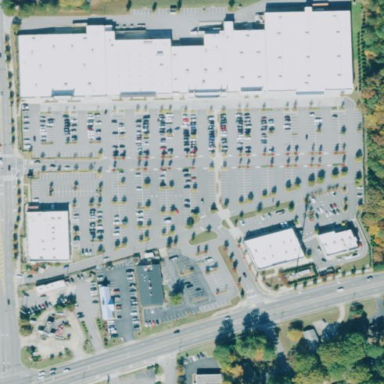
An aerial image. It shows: Retail area.